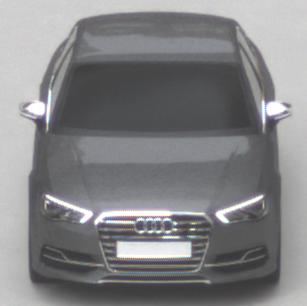
Make: Audi
Model: S3
Detailed model: 8V
Model produced from: 2013
Model produced until: 2020
Doors: 4
Color: gray
Road condition: dry road
Daytime: midday
Contrast: low contrast